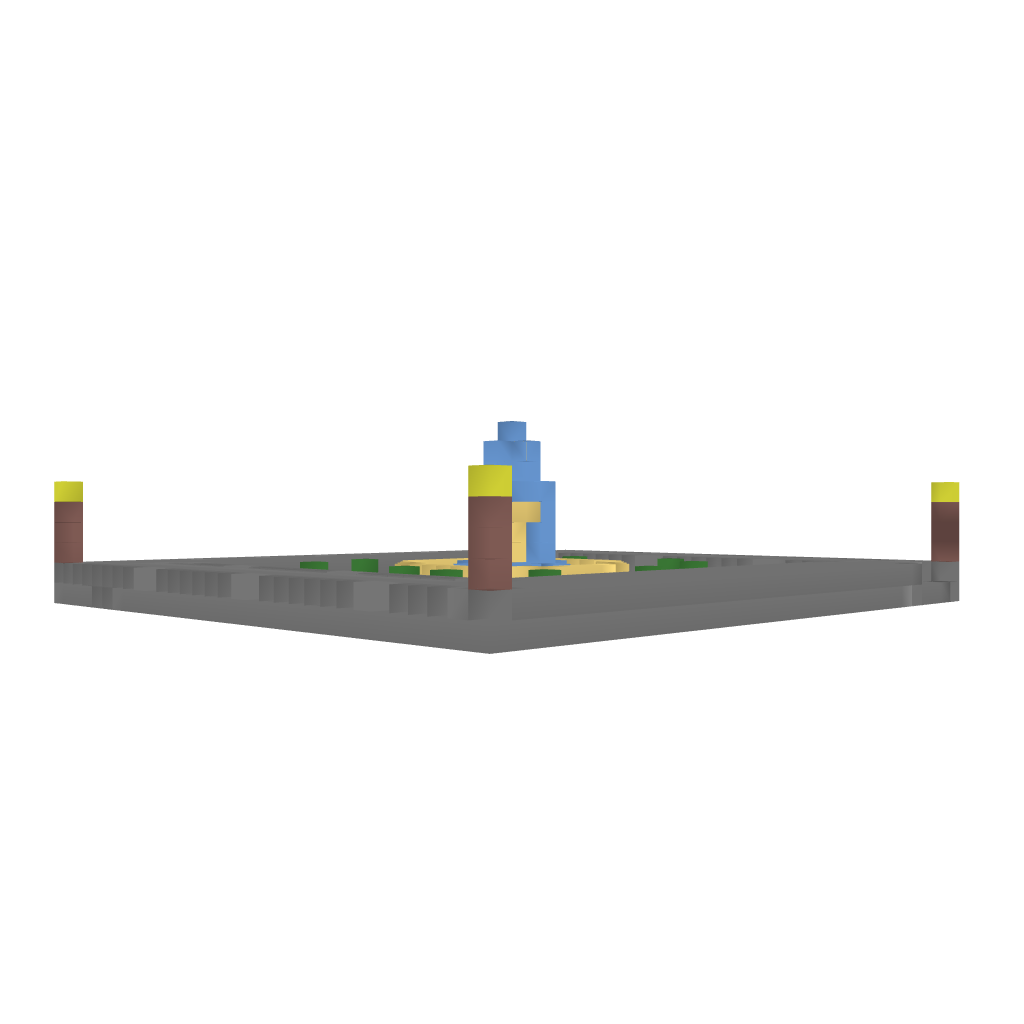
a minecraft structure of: Fountain good quality